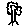
Label: tree